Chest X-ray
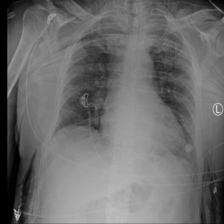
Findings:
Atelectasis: negative
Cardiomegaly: negative
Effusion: negative
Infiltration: negative
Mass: negative
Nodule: negative
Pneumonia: negative
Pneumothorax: negative
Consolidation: negative
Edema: negative
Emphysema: negative
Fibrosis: negative
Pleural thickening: negative
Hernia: negative